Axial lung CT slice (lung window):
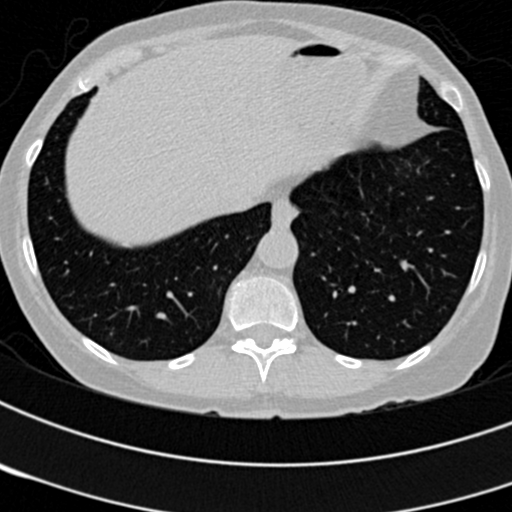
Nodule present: no